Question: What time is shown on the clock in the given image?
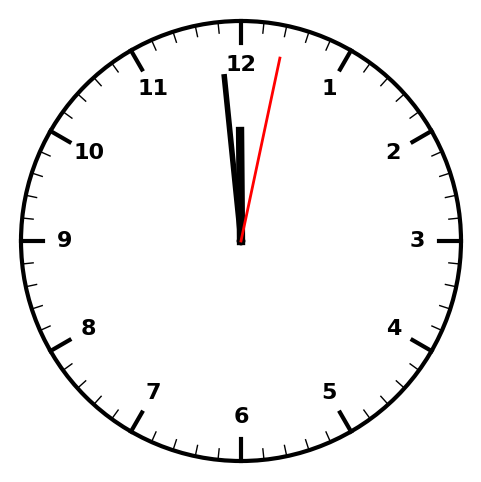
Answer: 11:59:02